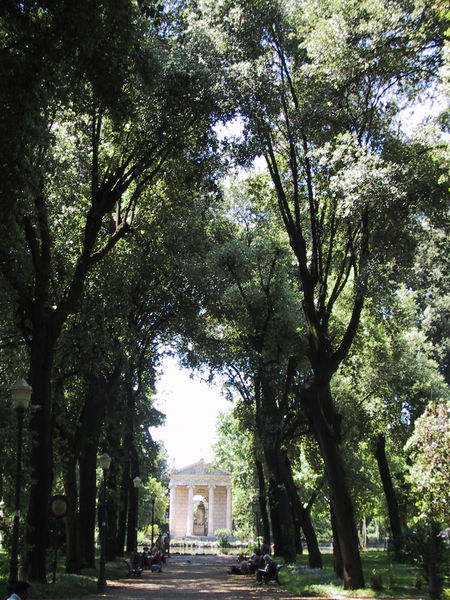
Titel: Tempel des Asklepios
Künstler: Asprucci
Institution: Rom, Villa Borghese
Schlagwörter: baum, himmel, schatten, bäume, grün, menschen, sitzen, hell, lampen, licht, stuhl, säule, säulen, haus, park, rasen, weg, wiese, sockel, sonne, wald, garten, skulptur, statue, sommer, sitz, giebel, allee, spazieren, bank, foto, spaziergang, denkmal, bänke, kapelle, tempel, pavillon, fotographie, besinnung